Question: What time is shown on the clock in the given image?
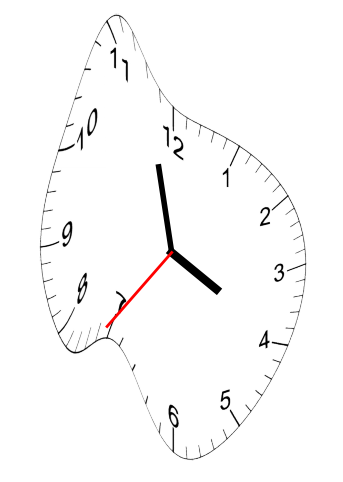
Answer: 03:57:36